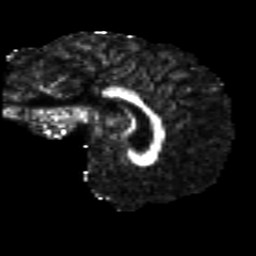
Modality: FA
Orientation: sagittal
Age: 23
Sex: male
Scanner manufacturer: siemens
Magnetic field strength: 3 T
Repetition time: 8.8 s
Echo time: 0.085 s